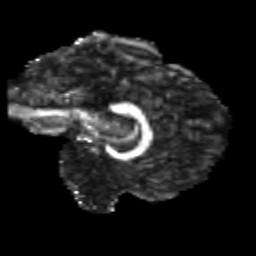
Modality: FA
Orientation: sagittal
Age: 21
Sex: male
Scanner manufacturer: siemens
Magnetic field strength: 3 T
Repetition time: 3.5 s
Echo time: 0.104 s